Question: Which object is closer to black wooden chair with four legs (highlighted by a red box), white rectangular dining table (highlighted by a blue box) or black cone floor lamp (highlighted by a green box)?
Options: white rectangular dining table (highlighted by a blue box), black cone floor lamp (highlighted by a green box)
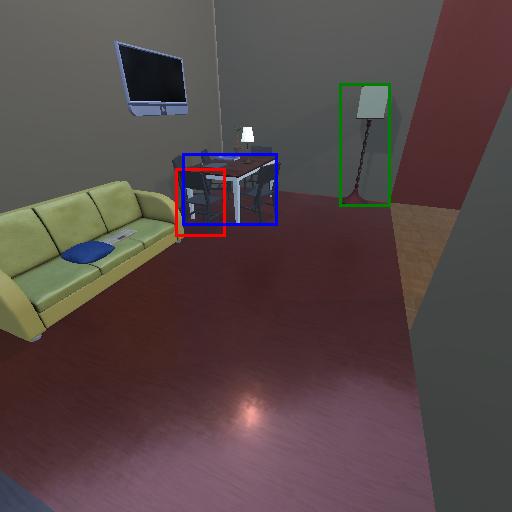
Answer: white rectangular dining table (highlighted by a blue box)